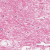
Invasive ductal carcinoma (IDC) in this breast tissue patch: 0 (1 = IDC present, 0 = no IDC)